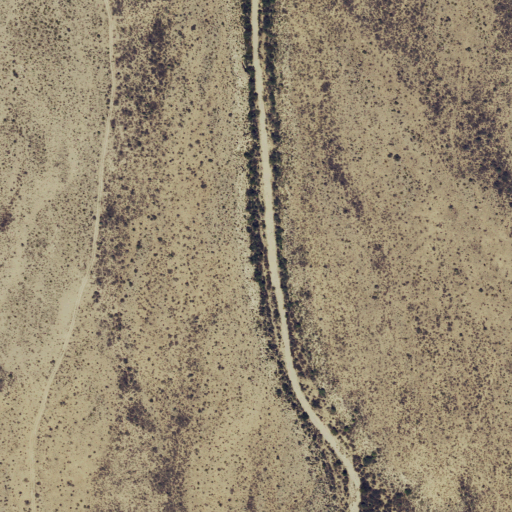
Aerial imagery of valley in Texas named Fin Del Mundo Canyon containing shrub and grassland